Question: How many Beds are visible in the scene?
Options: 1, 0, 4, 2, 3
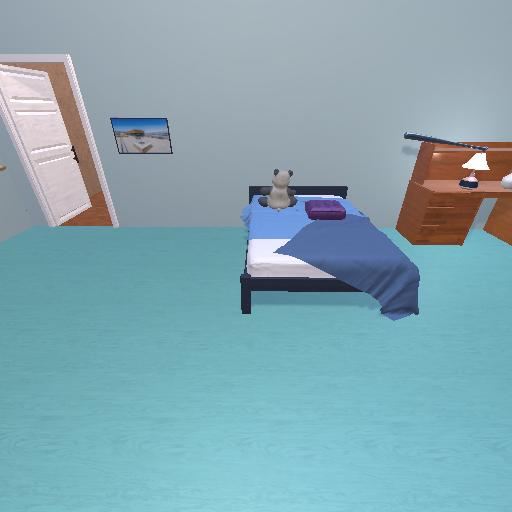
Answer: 1